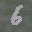
Label: 6